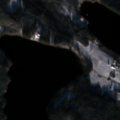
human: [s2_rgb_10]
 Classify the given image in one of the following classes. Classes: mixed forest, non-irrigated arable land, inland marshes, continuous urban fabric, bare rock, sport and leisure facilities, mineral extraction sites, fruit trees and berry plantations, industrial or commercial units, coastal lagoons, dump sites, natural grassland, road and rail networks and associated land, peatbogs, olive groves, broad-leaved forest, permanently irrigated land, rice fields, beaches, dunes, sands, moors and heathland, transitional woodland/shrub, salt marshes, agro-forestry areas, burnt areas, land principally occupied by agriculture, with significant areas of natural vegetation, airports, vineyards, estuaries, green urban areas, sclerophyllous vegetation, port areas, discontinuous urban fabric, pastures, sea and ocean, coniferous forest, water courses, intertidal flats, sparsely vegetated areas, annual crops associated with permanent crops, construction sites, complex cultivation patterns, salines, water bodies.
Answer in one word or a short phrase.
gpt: land principally occupied by agriculture, with significant areas of natural vegetation, coniferous forest, mixed forest, water bodies